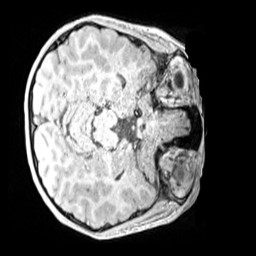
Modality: MP2RAGE
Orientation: axial
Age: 10
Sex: male
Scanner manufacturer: siemens
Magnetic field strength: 3 T
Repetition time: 4 s
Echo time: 0.00299 s